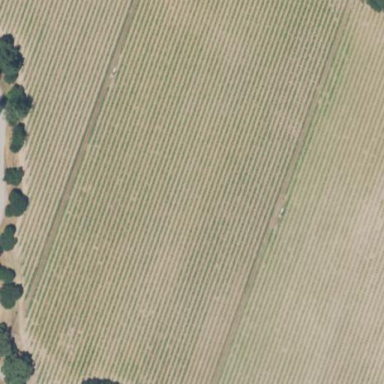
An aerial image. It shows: Vineyard with wine grapes as the crop.